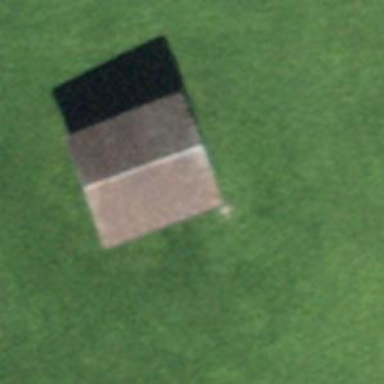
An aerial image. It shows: Rural barn.